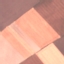
Land use / land cover: AnnualCrop